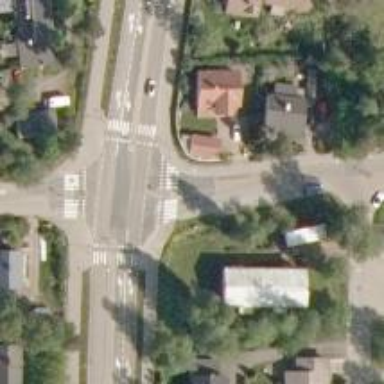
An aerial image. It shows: Road with "give way" sign.